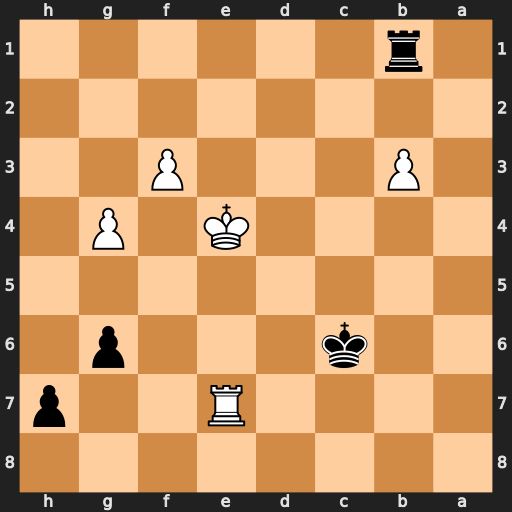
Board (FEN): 8/4R2p/2k3p1/8/4K1P1/1P3P2/8/1r6
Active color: b
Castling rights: -
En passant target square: -
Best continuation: Re1+ Kd4 Rxe7